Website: apple
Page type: customer-info-address
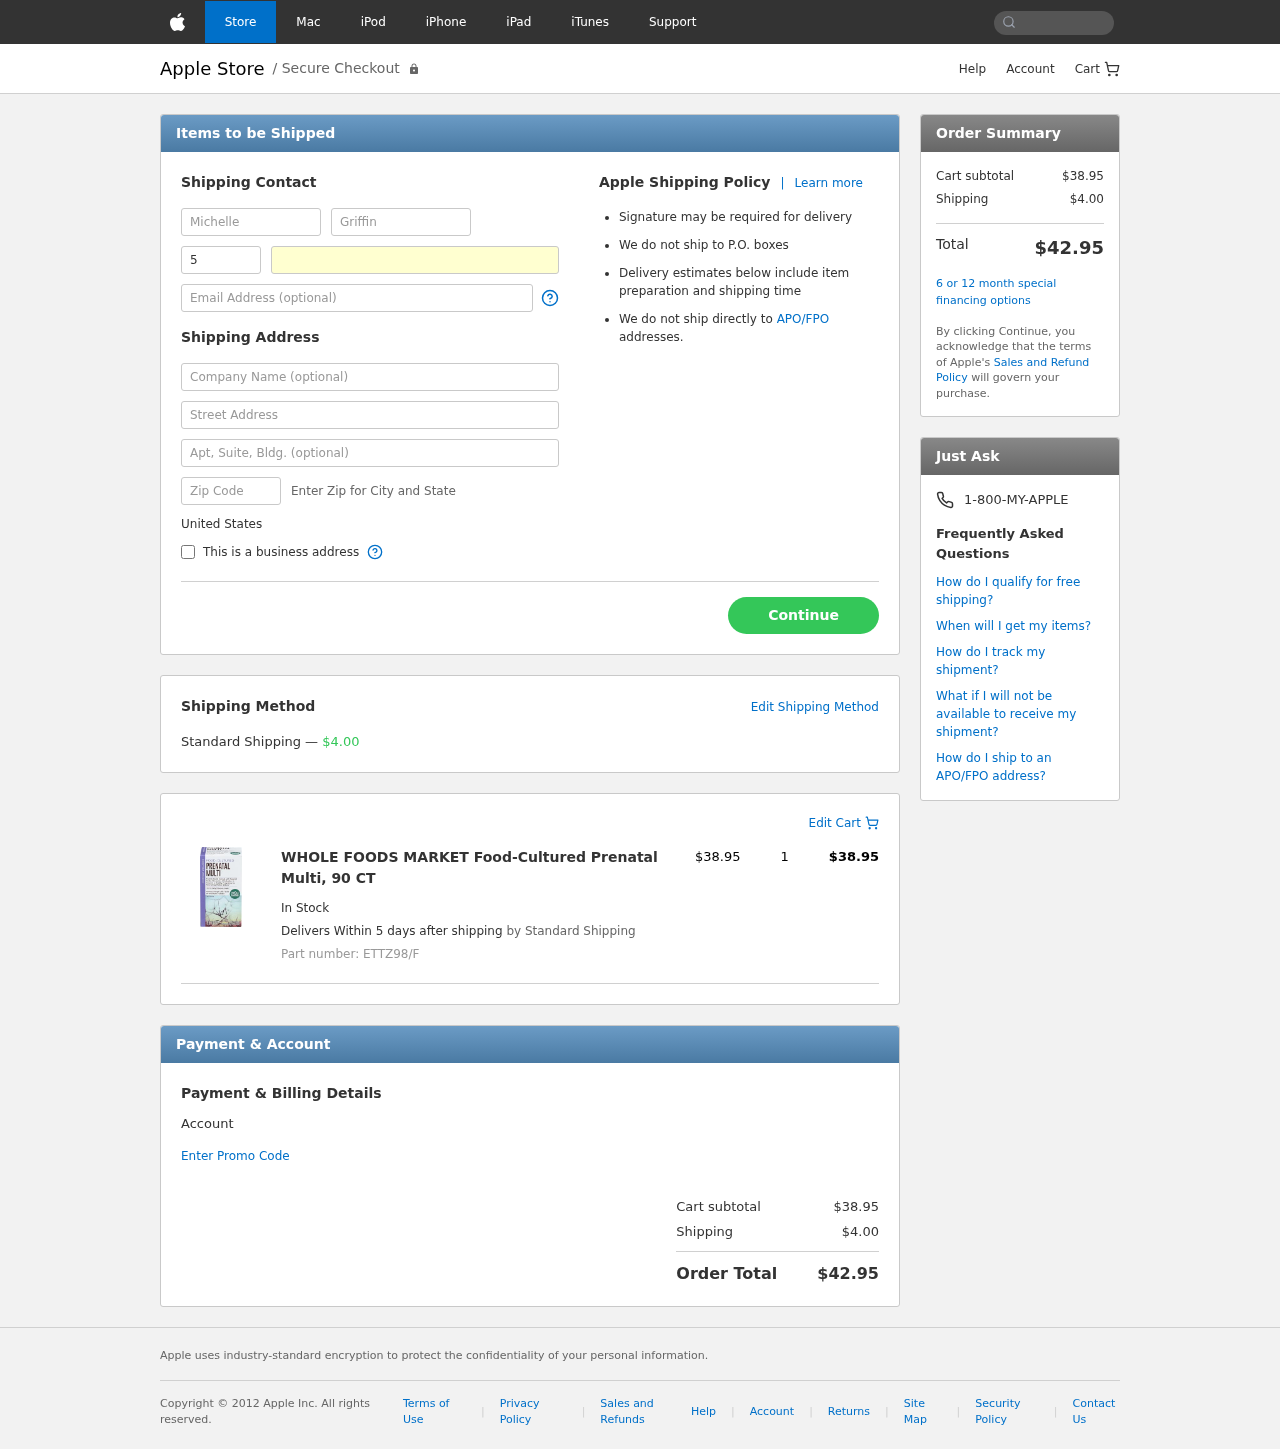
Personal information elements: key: PII_COUNTRY
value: United States
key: PII_FIRSTNAME
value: Michelle
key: PII_LASTNAME
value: Griffin
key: PII_PHONE_AREA
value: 538
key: PII_PHONE_LINE
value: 0401
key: PII_EMAIL
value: michelle_griffin@gmail.com
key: PII_COMPANY
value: Hudson LLC
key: PII_STREET
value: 4261 Burns Shores
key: PII_POSTCODE
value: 92218
Product elements: key: PRODUCT1_NAME
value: WHOLE FOODS MARKET Food-Cultured Prenatal Multi, 90 CT
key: PRODUCT1_PRICE
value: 38.95
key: PRODUCT1_QUANTITY
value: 1
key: PRODUCT1_SKU
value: ETTZ98/F
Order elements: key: ORDER_SHIPPING_COST
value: $4.00
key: ORDER_ITEM_TOTAL
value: $38.95
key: ORDER_SUBTOTAL
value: $38.95
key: ORDER_TOTAL
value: $42.95